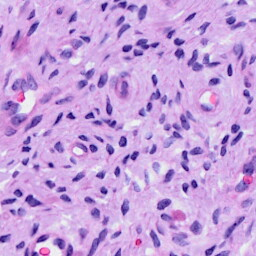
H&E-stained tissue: Cervix